Question: I'trying to shorten my x axis label.
I want to change the x label with two line, with same text length
How can I shorten my text and show in two lines?

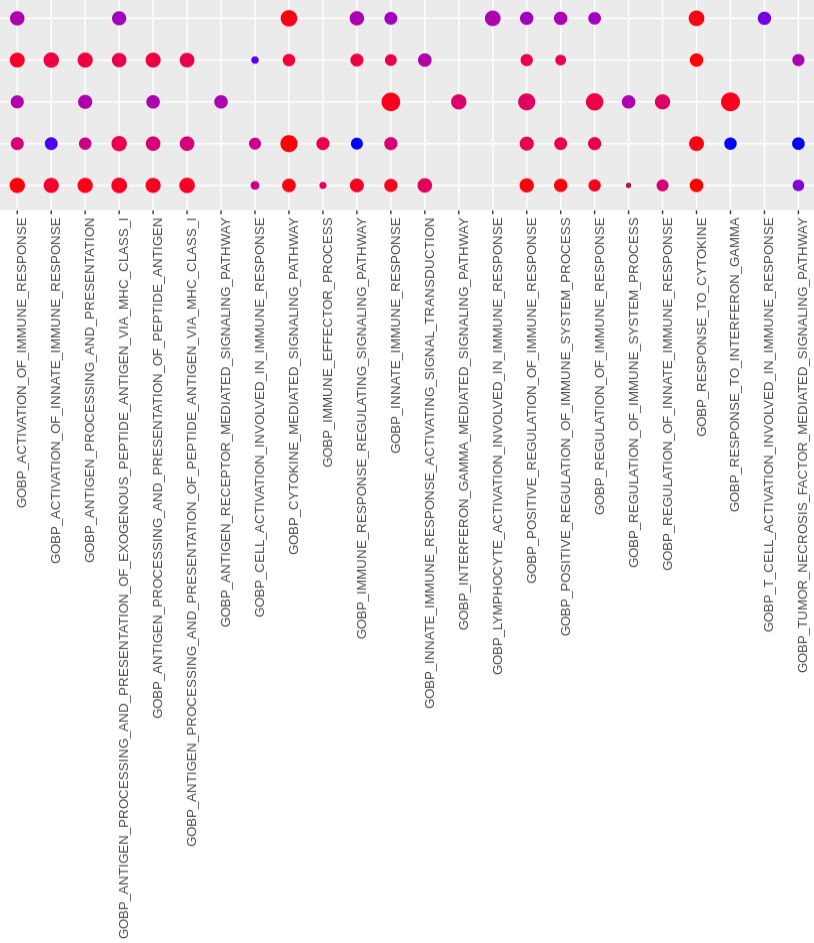
Answer: You could use 'word' to take the first few words and 'str_wrap' to control the number of characters per line like this:
'''
library(tidyverse)
tribble(
~label, ~value,
"my_very_long_label", 10,
"even_longer_label_with more_words", 10,
"really_quite_verbose_label", 10
) |>
mutate(label = str_replace_all(label, "_", " "),
label = word(label, 1, 3), # Use only the first 3 words
label = str_wrap(label, 15) # Only 15 characters per line
) |>
ggplot(aes(label, value)) +
geom_col()
'''

<URL>